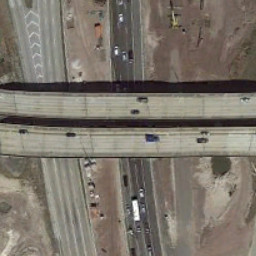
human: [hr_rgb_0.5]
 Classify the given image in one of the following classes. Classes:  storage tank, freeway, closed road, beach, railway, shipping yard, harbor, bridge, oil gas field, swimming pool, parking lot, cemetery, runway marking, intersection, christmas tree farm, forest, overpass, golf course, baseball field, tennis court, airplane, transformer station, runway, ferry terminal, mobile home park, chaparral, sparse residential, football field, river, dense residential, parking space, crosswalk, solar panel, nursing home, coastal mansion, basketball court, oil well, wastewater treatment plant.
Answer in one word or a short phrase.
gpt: overpass